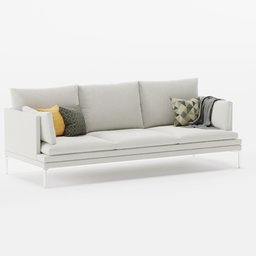
Label: furniture